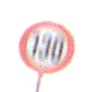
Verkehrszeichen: Geschwindigkeit130
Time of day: MorningAfternoon
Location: Outdoor (Nature)
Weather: Overcast
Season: NotSpecified
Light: Natural